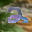
Label: 2